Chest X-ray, PA view. Patient: 64 years old, sex M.
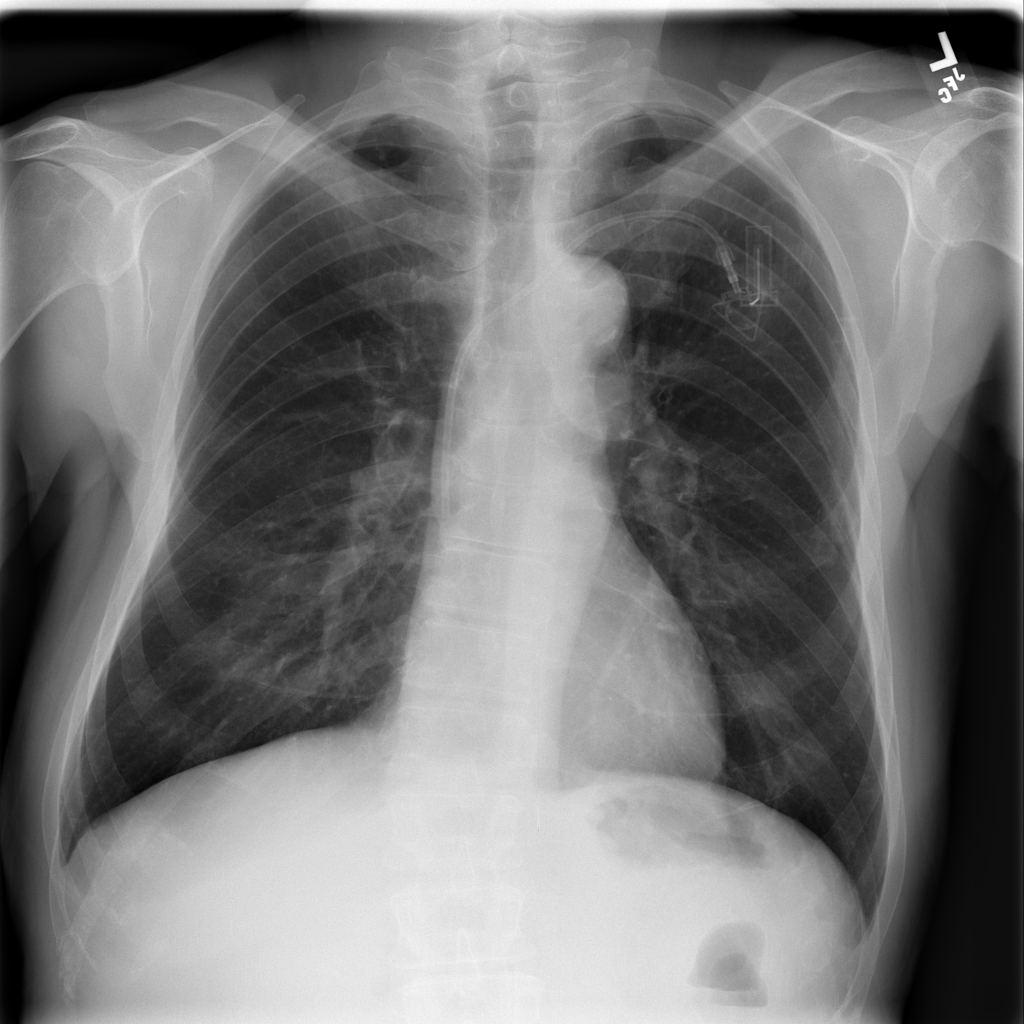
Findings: No Finding